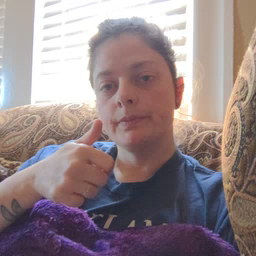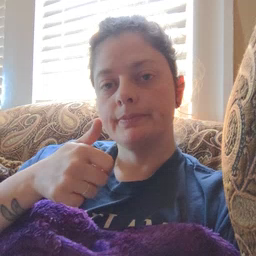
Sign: cry